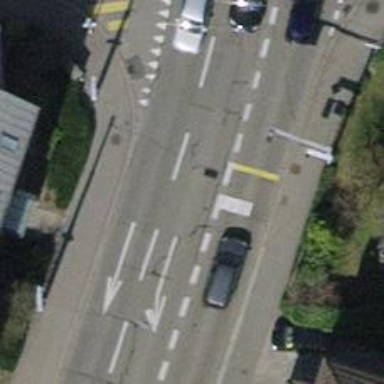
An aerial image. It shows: Road with traffic signals.